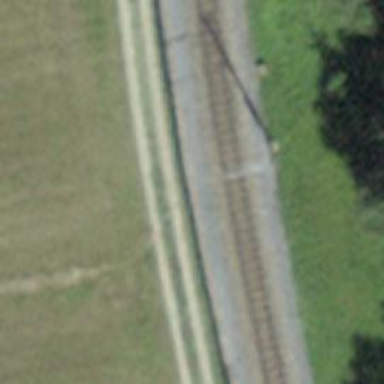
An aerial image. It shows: Narrow-gauge railway track with electrified contact line. The railway has one track.